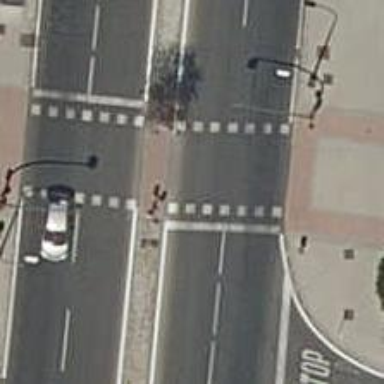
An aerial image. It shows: Uncontrolled crossing on the road.